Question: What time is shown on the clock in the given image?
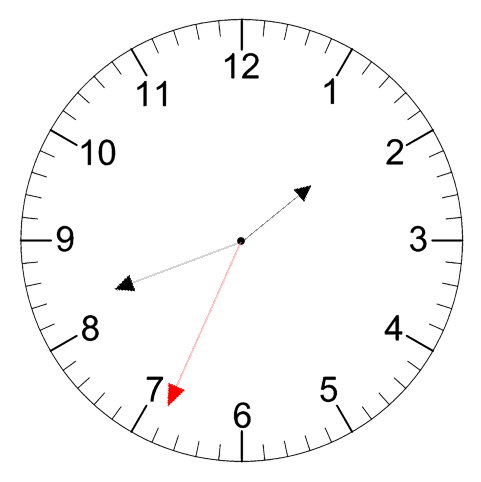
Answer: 01:41:34